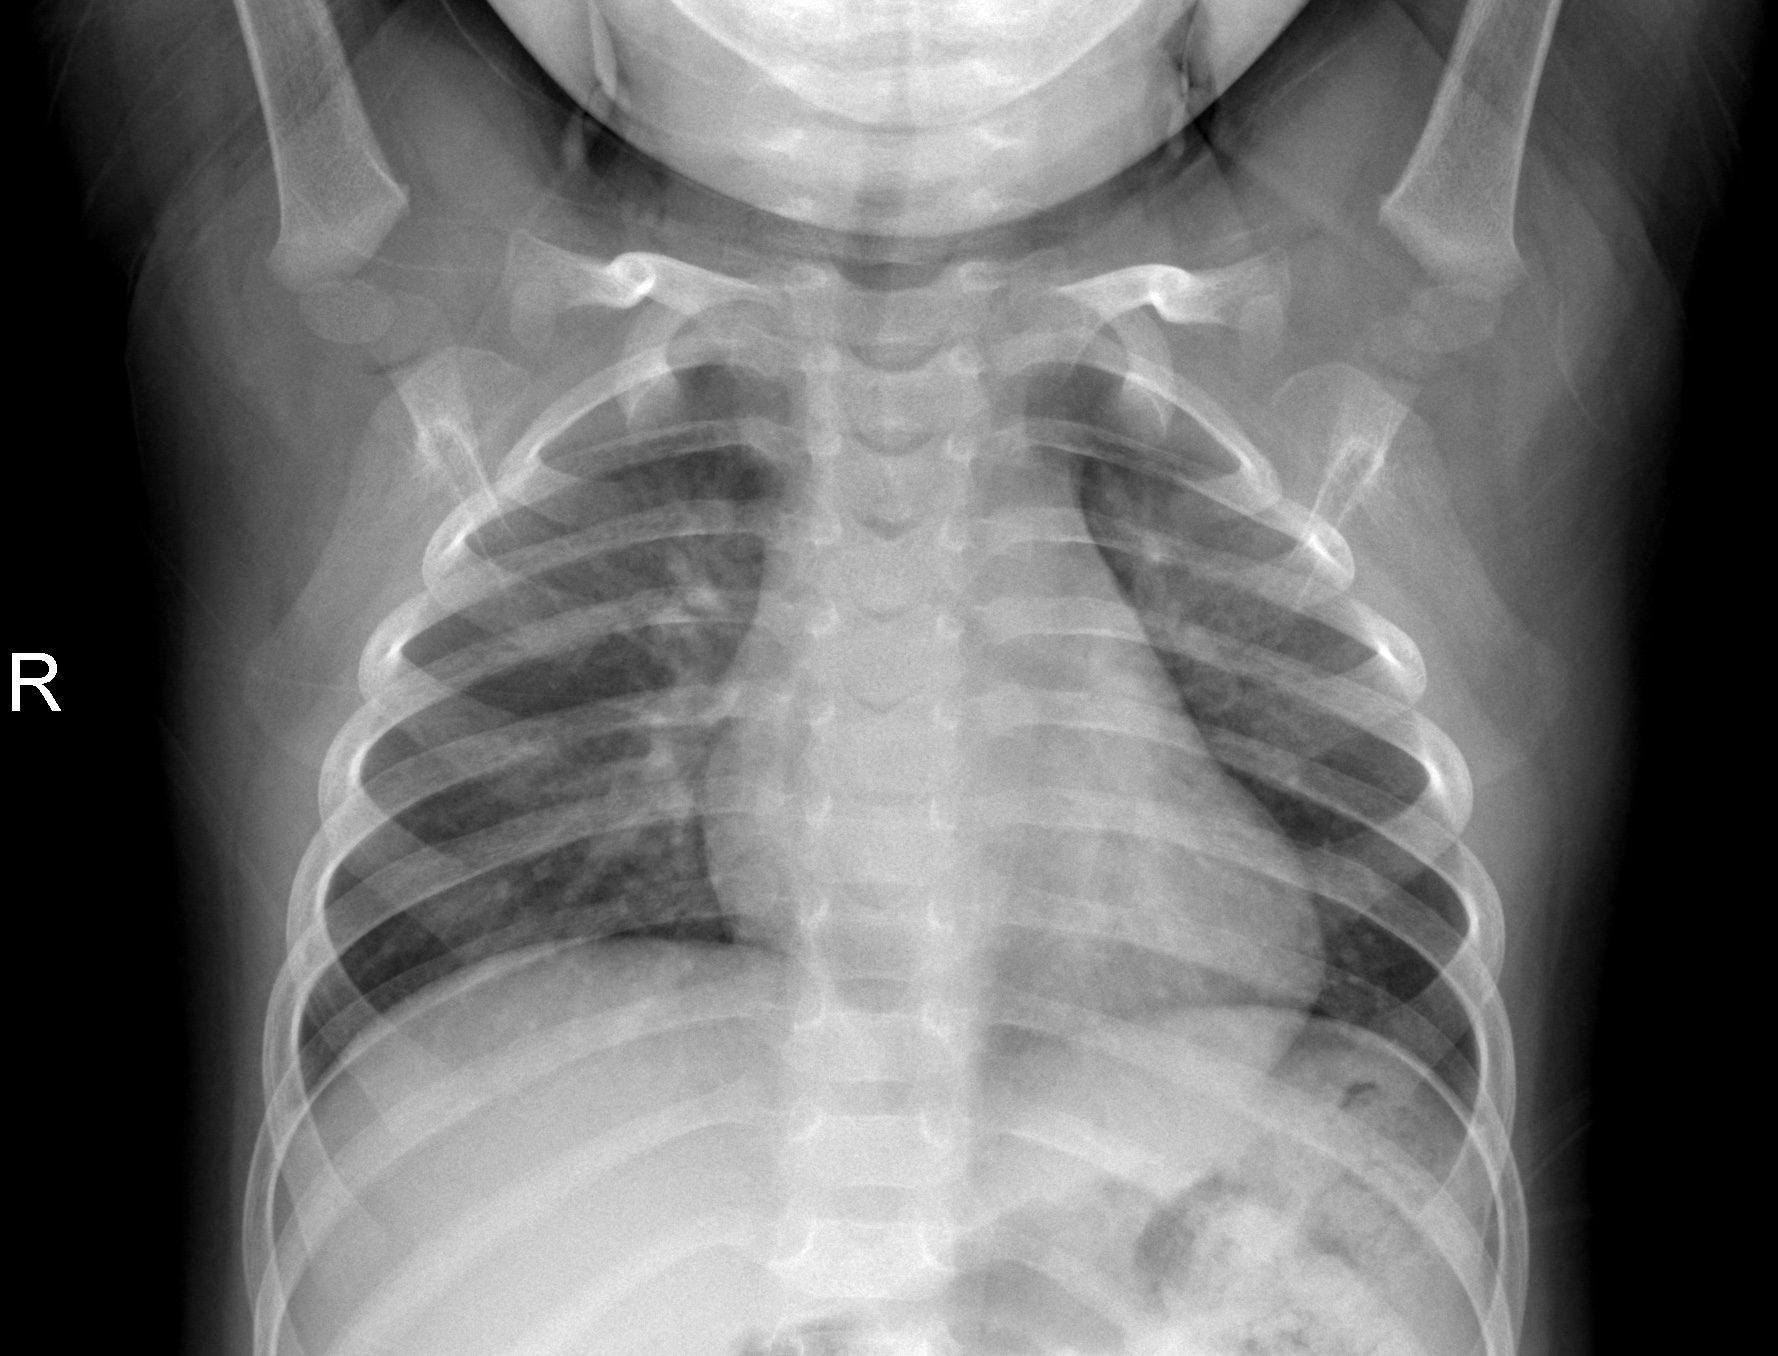
Diagnosis: NORMAL